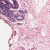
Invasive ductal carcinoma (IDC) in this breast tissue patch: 0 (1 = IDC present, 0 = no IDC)